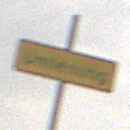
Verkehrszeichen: Umleitungsankuendigung
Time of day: MorningAfternoon
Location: Outdoor (Nature)
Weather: Overcast
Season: NotSpecified
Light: Natural